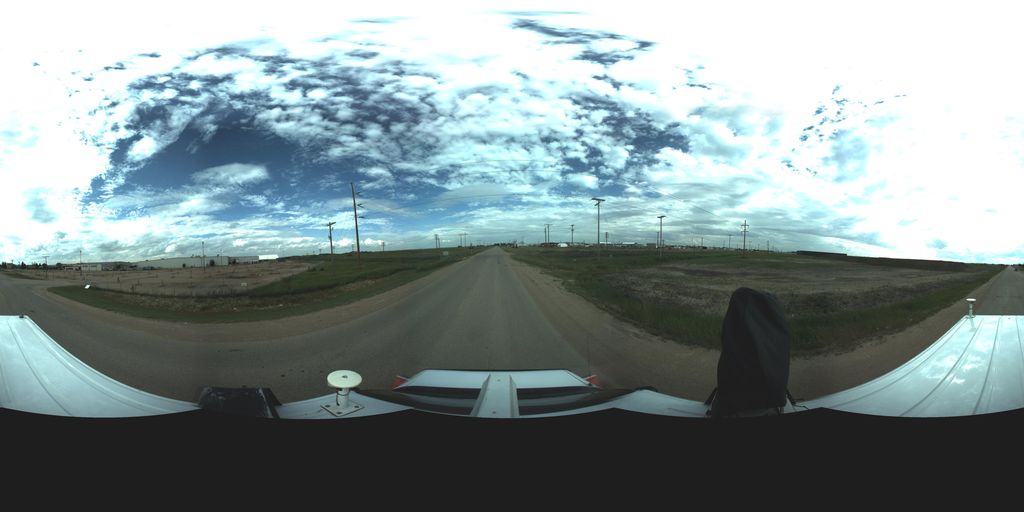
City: saskatoon